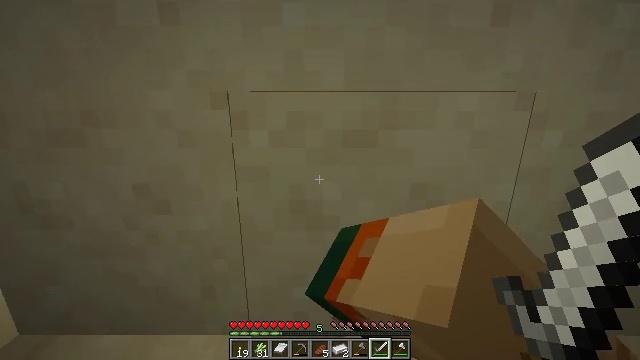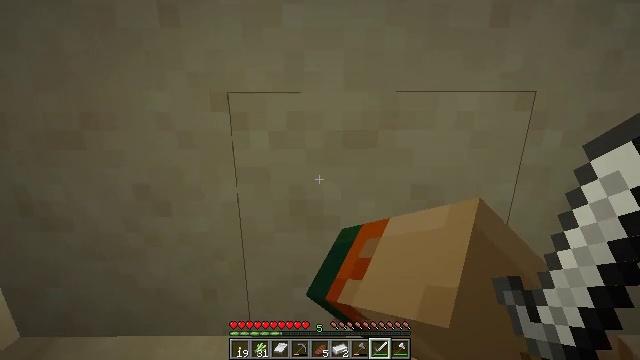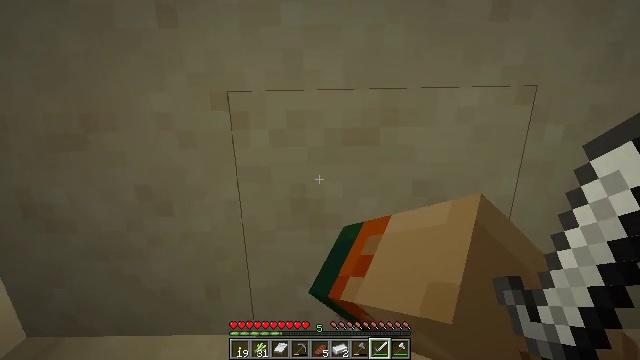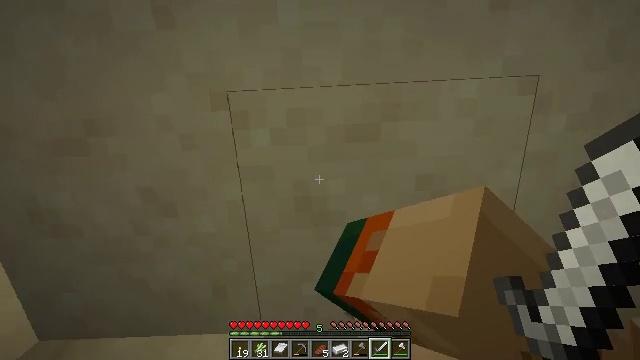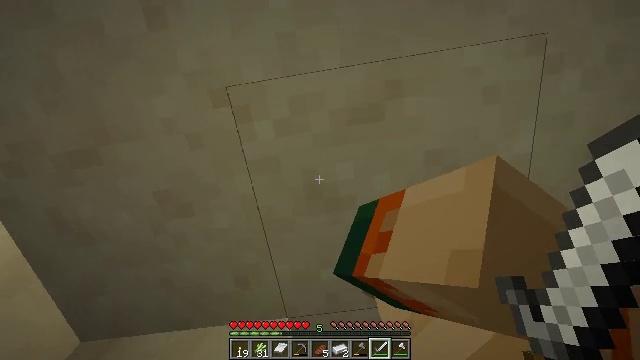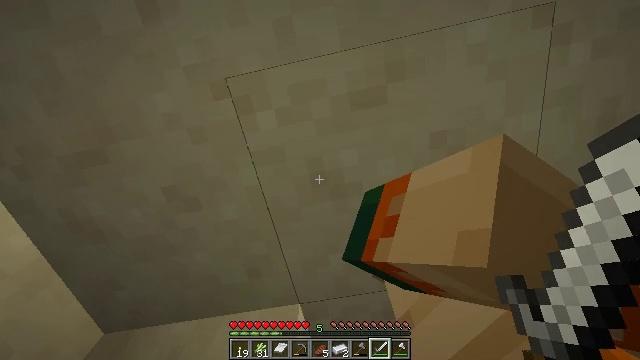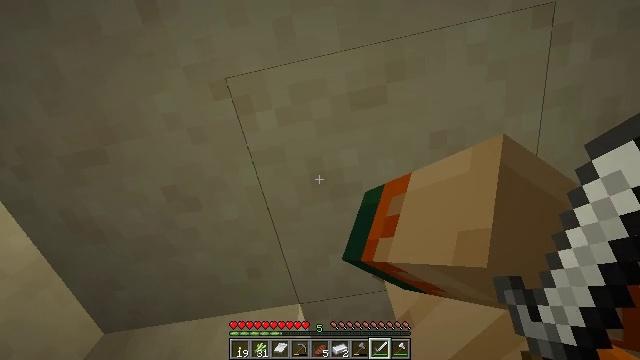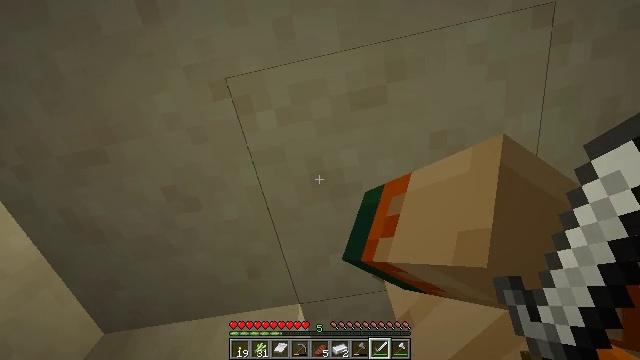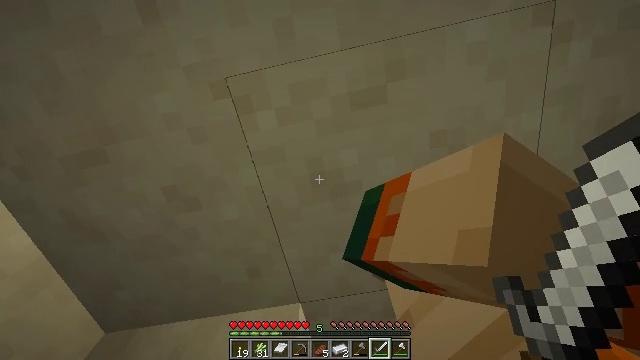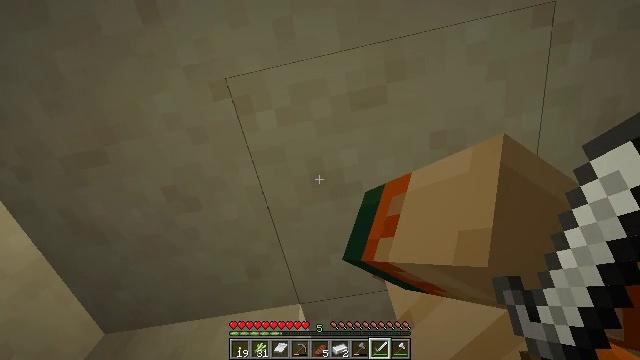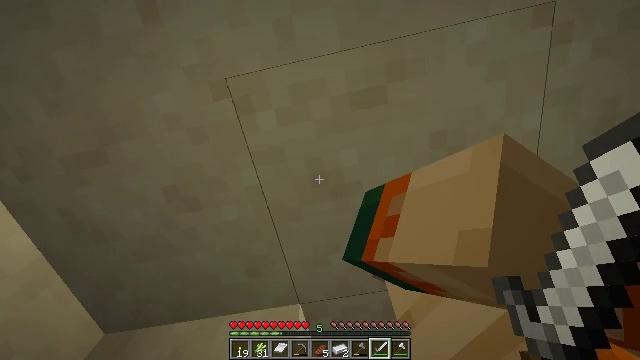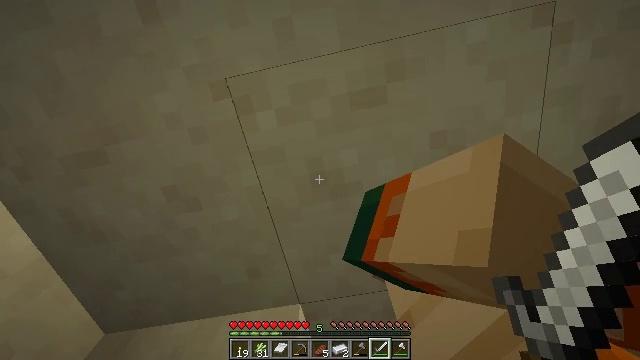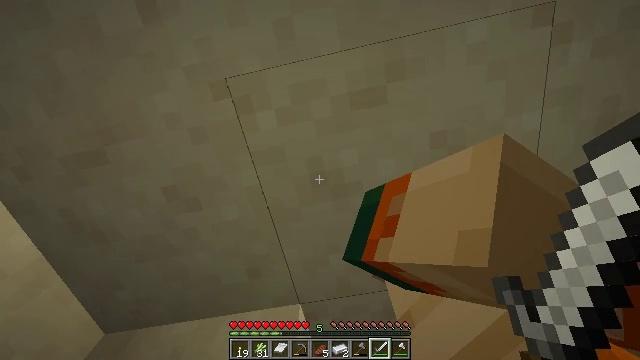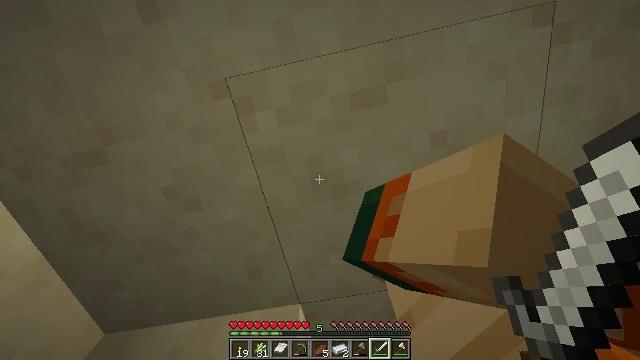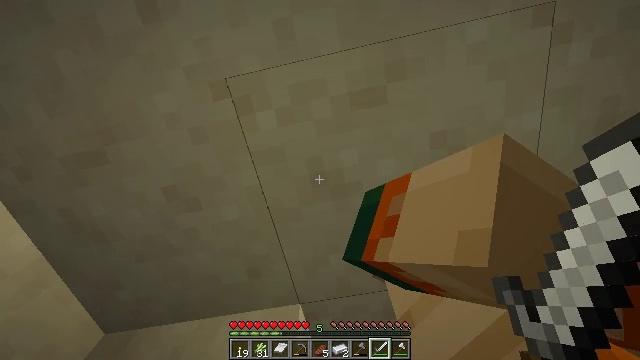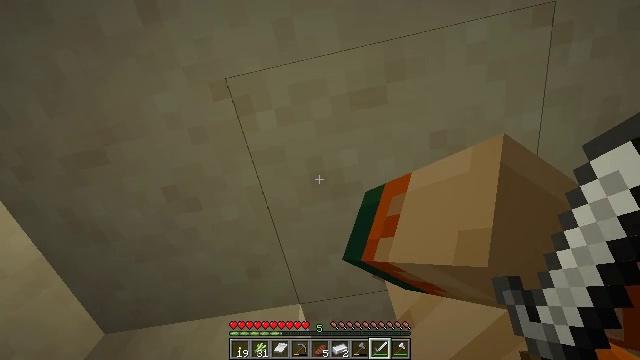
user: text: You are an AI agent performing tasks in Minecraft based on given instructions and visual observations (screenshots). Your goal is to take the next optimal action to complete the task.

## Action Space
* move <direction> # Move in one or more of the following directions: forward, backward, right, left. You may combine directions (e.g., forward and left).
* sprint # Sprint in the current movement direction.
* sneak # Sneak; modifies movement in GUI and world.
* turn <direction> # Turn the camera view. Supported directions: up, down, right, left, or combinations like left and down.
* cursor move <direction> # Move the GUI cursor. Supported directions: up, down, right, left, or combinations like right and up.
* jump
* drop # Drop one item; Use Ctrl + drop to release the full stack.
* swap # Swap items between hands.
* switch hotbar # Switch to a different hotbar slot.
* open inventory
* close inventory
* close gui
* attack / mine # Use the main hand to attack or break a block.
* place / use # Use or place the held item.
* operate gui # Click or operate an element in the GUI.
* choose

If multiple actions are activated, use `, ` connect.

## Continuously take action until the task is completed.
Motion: motion action
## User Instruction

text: Left-click to break the smooth sandstone slab.
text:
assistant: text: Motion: no_op
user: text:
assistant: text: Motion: no_op
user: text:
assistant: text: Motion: turn left
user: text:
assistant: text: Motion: turn left and down
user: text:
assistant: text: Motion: turn left and down
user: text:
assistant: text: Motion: no_op
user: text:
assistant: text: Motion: no_op
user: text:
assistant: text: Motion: no_op
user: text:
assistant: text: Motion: no_op
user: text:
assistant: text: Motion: no_op
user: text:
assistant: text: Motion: no_op
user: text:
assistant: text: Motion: no_op
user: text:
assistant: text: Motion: no_op
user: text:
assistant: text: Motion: no_op
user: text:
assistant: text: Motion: no_op
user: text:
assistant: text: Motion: no_op
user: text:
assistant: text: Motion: no_op
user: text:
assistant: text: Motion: no_op
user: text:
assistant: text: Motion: no_op
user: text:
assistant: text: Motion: no_op
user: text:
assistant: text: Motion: no_op
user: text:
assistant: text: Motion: no_op
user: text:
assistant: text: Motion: no_op
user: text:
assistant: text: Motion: no_op
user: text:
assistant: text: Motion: no_op
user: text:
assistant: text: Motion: no_op
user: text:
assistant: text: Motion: no_op
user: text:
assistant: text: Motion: no_op
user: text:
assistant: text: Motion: turn left and up
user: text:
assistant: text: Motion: turn left and up